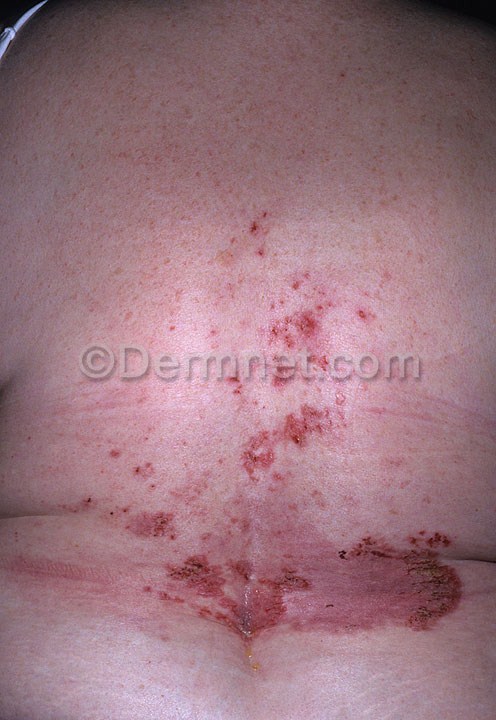
Disease: Bullous Disease Photos